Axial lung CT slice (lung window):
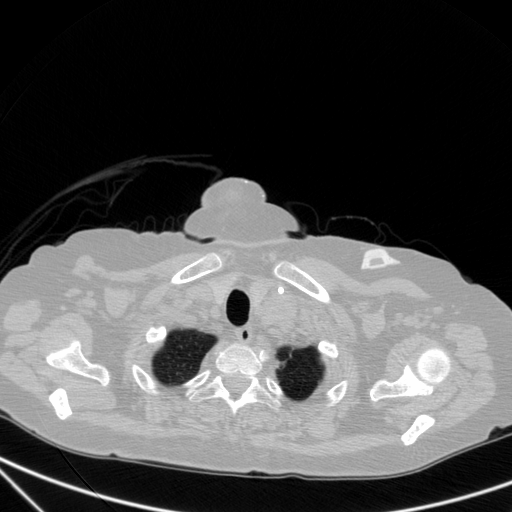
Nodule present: no